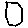
Label: hexagon